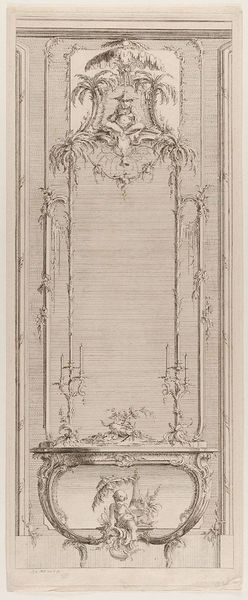
Titel: Wandspiegel mit Tisch
Künstler: Johann Wilhelm Meil
Standort: Hamburg
Institution: Museum für Kunst und Gewerbe Hamburg
Schlagwörter: ornament, spiegel, figur, interieur, rokoko, grafik, graphik, kerzen, leuchter, fotografie, photographie, druckgraphik, druckgrafik, radierung, wandschmuck, kerzenhalter, putten, kandelaber, amoretten, rocaille, innendekoration, style, reproduktionen, druckerzeugnisse, muschelwerk, hausinneres, ornamentstich, vorlageblätter